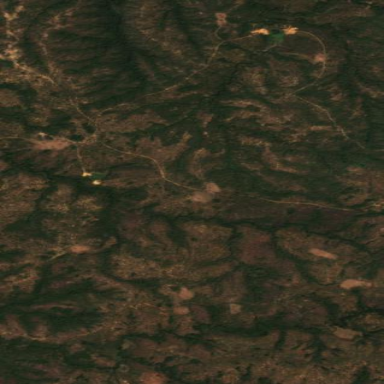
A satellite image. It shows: Forest area.